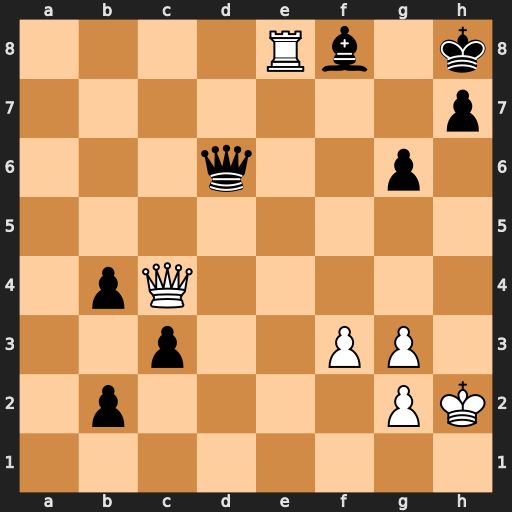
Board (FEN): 4Rb1k/7p/3q2p1/8/1pQ5/2p2PP1/1p4PK/8
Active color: w
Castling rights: -
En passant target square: -
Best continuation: Qf7 h5 Rxf8+ Qxf8 Qxf8+